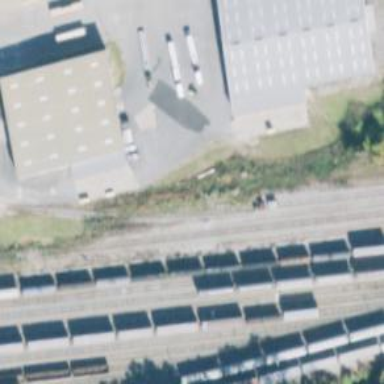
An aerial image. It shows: Railway spur junction.